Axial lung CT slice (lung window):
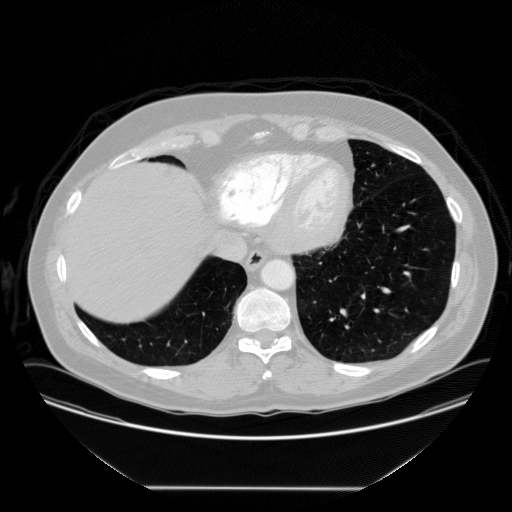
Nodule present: no